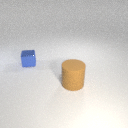
small blue metal cube behind large brown rubber cylinder